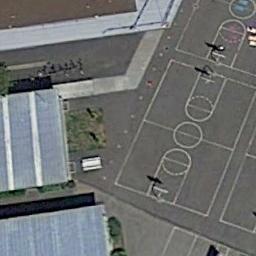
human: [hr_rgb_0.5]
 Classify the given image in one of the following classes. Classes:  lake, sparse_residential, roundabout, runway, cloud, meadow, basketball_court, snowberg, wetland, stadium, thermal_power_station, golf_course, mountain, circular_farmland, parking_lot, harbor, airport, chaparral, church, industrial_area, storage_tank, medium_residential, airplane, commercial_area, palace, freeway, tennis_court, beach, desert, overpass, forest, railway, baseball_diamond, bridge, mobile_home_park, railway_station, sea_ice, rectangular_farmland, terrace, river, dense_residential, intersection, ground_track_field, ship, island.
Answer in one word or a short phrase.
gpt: basketball_court